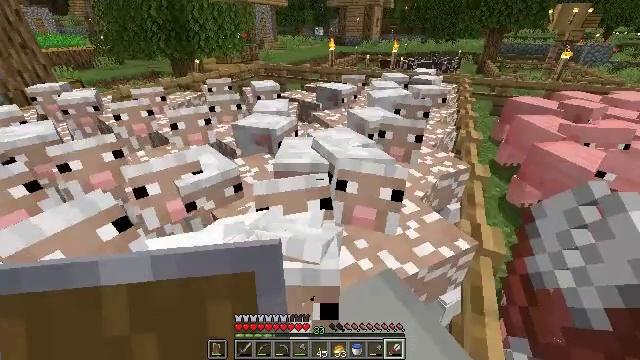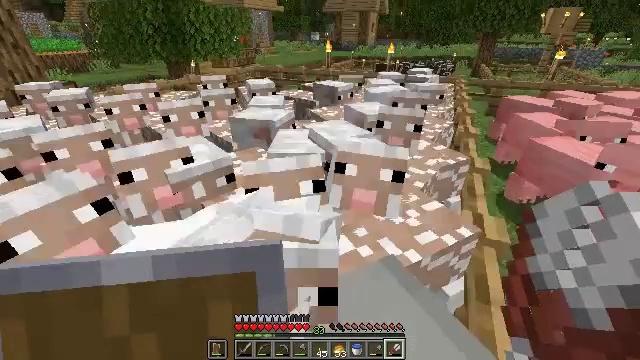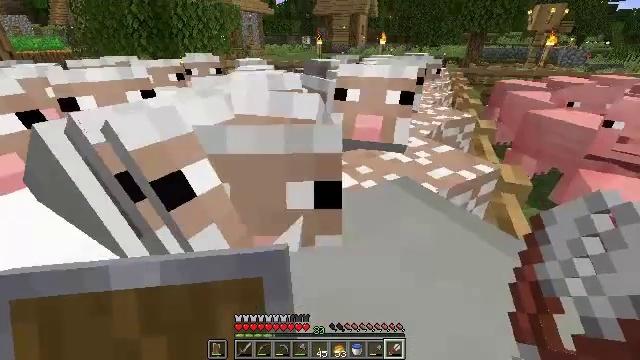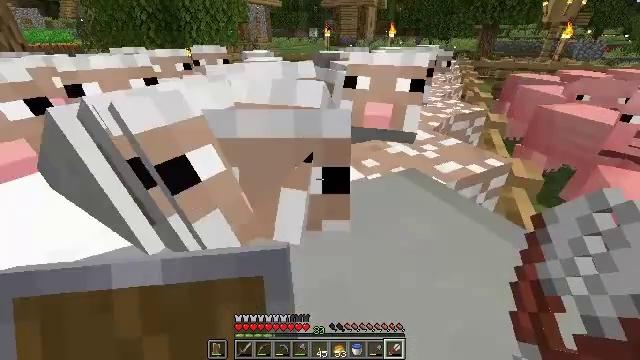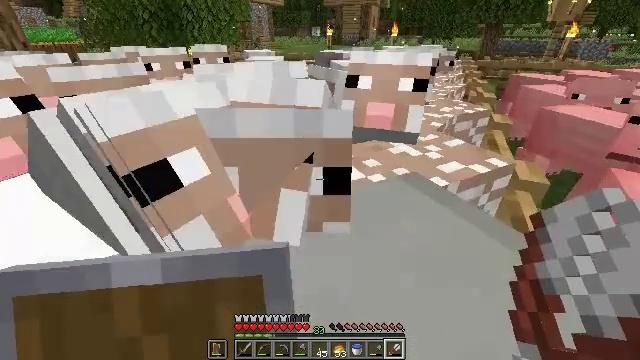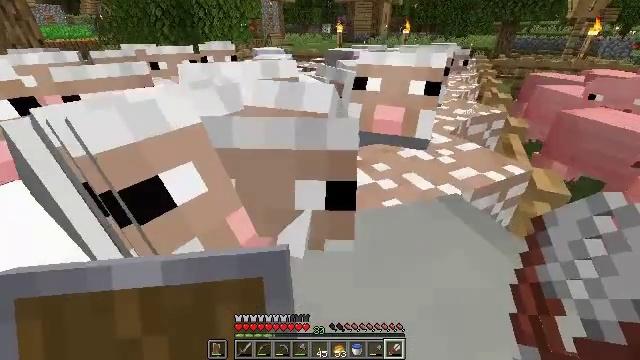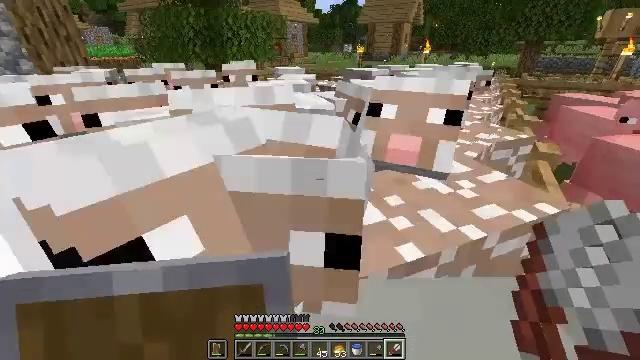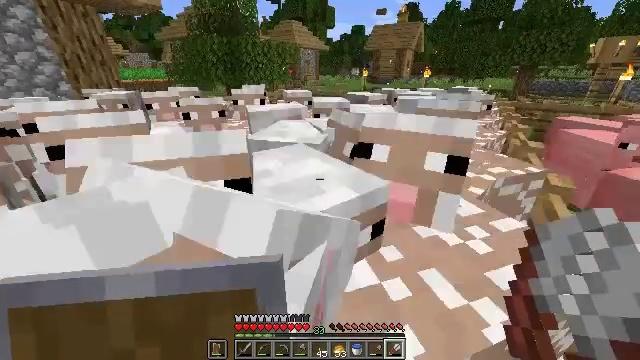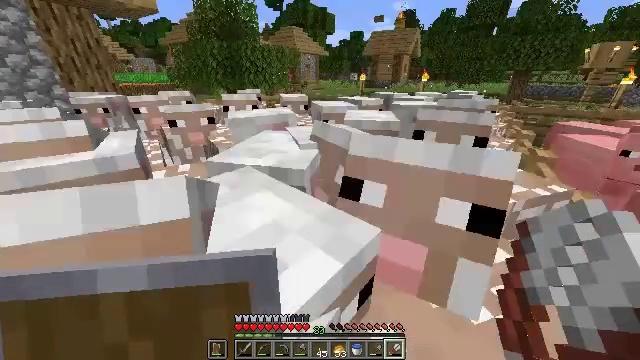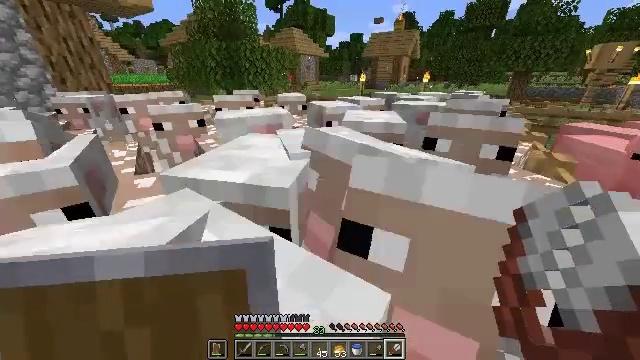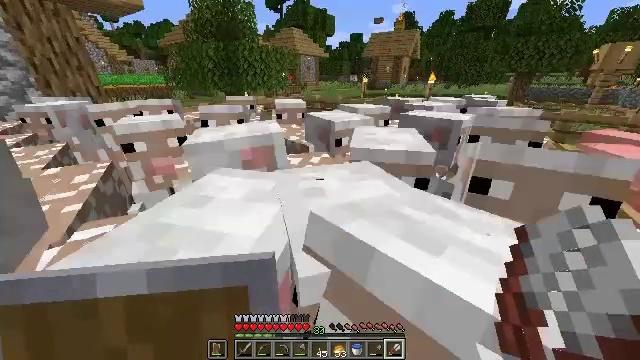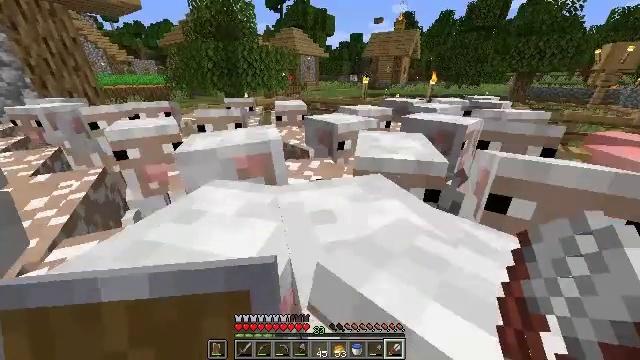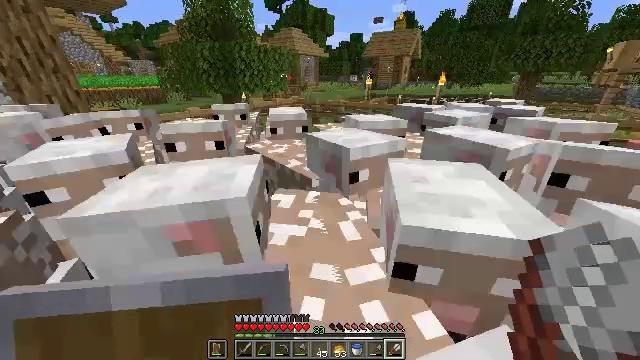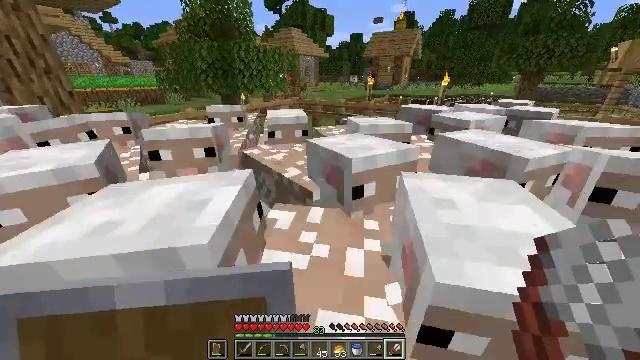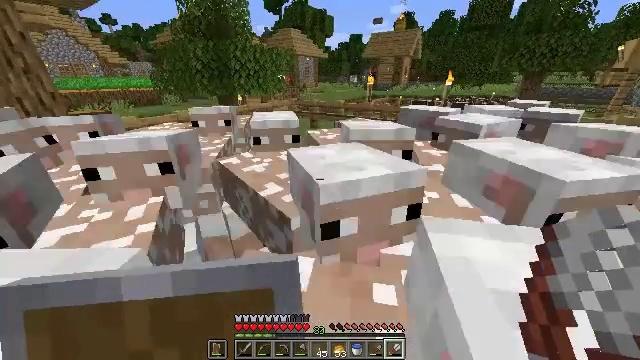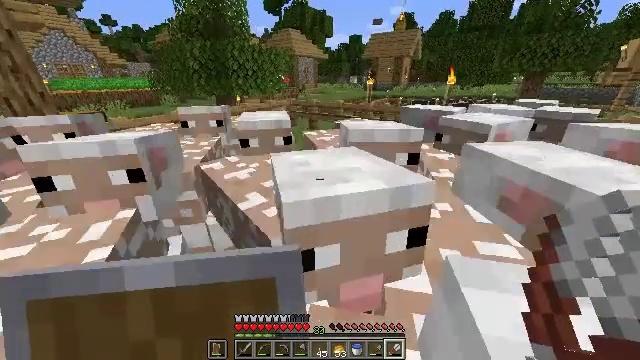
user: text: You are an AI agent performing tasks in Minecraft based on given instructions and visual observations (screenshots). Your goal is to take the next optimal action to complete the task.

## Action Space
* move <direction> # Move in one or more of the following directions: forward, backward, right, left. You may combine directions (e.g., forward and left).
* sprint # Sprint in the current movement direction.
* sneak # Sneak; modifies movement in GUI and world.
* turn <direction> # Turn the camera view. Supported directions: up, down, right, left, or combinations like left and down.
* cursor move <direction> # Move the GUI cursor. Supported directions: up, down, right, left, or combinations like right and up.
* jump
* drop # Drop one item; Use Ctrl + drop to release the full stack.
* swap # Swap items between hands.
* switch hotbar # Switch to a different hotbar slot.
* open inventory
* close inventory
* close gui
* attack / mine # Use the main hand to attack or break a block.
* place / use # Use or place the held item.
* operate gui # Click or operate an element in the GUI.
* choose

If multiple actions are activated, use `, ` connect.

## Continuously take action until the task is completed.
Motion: motion action
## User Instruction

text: Attack the oak trapdoor to recycle it.
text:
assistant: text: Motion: move forward, sprint, turn up
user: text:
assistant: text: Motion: move forward, sprint, turn right and up
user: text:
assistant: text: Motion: move forward, sprint, turn left and down
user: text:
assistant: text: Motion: move forward, sprint
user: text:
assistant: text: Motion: move forward, sprint, turn left
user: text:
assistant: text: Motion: move forward, sprint, turn left and up
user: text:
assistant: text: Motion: move forward, turn left and up
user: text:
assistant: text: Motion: move forward
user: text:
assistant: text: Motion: move forward
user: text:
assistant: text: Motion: move forward, sprint
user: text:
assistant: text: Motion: move forward, sprint
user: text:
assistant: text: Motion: move forward, sprint
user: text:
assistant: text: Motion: move forward
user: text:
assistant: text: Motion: move forward
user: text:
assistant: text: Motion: move forward
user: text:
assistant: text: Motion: move forward
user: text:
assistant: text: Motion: move forward
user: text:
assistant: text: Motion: move forward
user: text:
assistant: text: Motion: move forward
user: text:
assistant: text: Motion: move forward
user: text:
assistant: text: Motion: move forward
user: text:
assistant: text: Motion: move forward, turn left and up
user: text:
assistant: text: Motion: move forward, switch to hotbar 1
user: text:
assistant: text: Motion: move forward, switch to hotbar 1
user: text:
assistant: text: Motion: move forward
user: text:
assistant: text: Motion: move forward, turn right and up
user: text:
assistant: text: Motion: move forward, turn right
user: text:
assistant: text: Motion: move forward, turn right and down
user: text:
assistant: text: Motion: move forward and move right, turn right
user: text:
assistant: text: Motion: move forward and move right, turn down